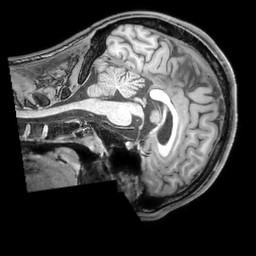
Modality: T1w
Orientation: sagittal
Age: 22
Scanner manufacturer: philips
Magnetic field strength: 3 T
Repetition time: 0.007 s
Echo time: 0.003501 s